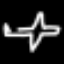
Label: airplane